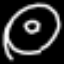
Label: donut